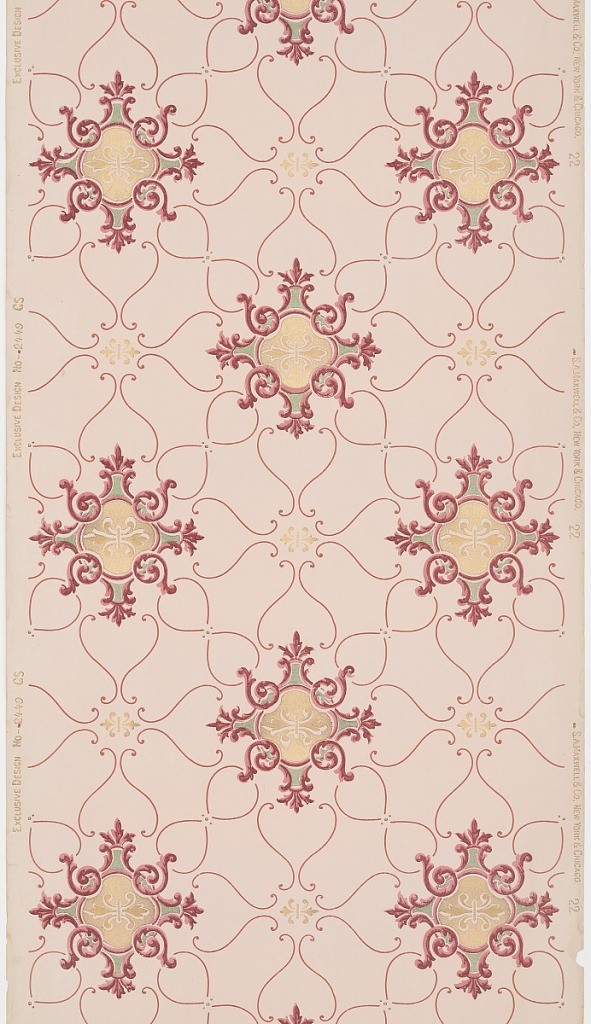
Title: Ceiling paper
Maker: Maxwell & Co., S.A., Chicago, Illinois, USA
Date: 1905–1915
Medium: Machine-printed paper, liquid mica
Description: The central decorative motif is a gold double fleur-de-lis surrounded by red scrolls and foliage. S-shaped lines make up the web between the alternating registers. Smaller gold double fleur-de-lis motifs are connected to the central scrolling designs by the S-shaped lines. Printed with mica on a light pink ground.